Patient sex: M
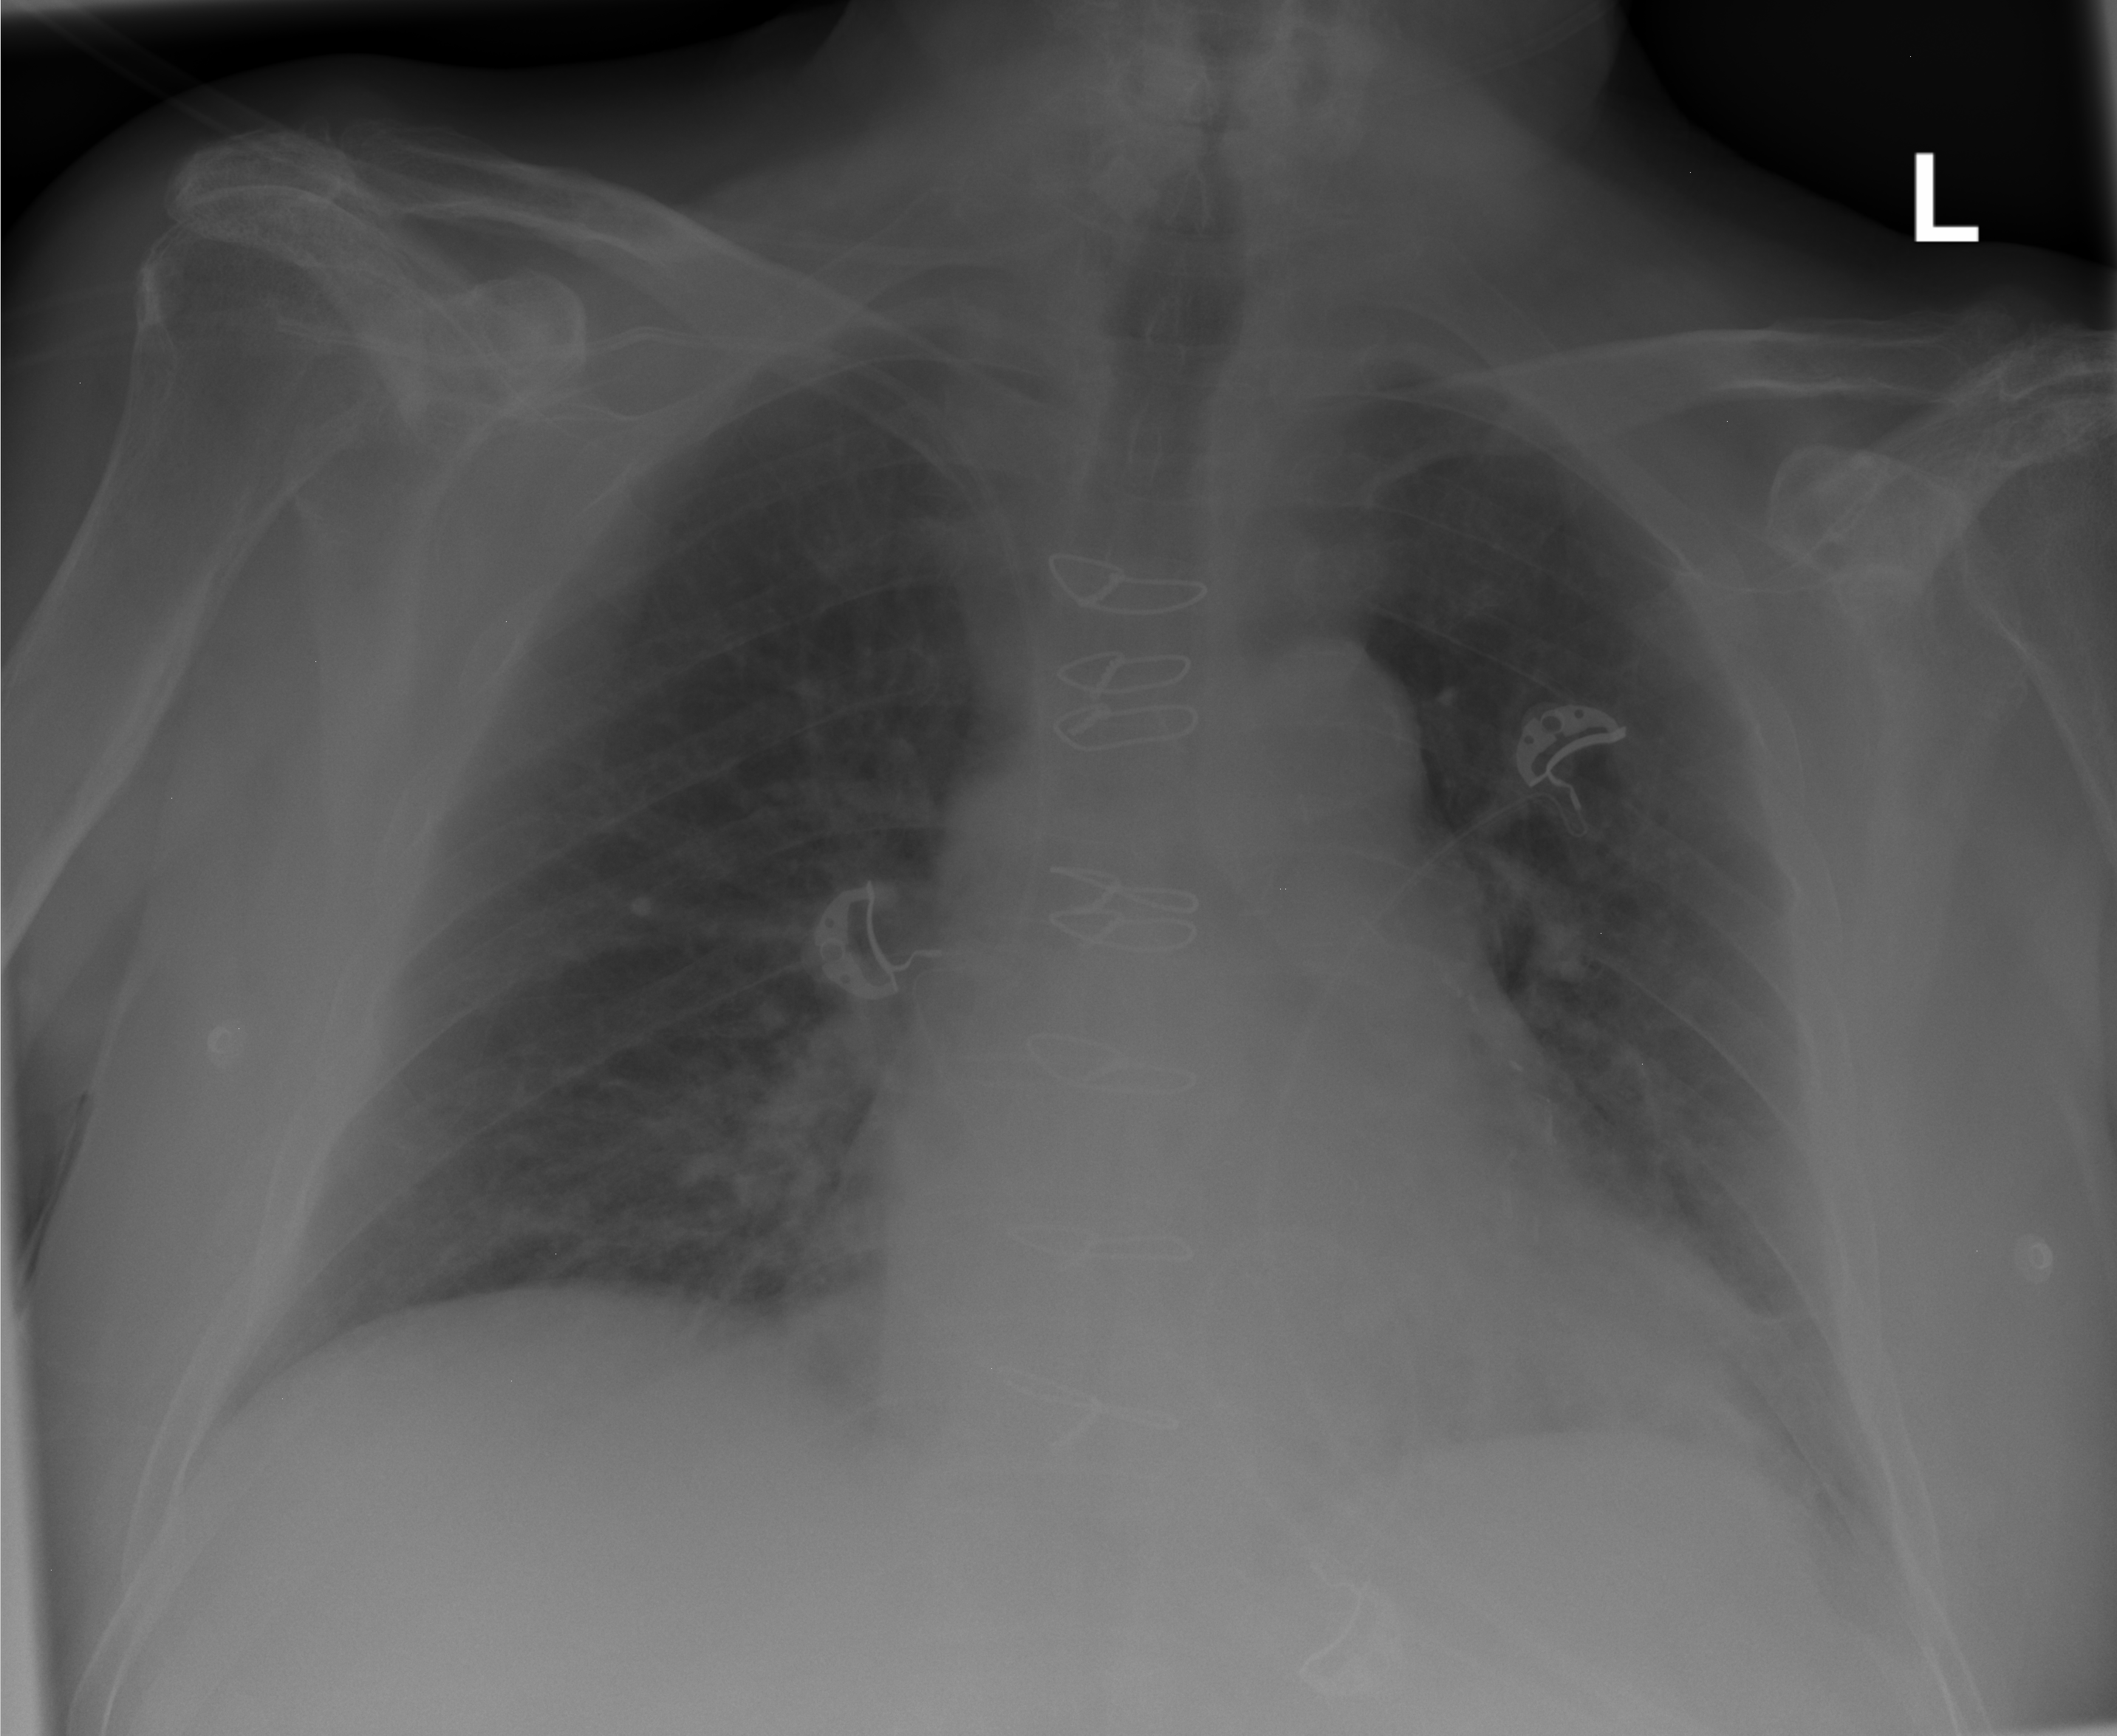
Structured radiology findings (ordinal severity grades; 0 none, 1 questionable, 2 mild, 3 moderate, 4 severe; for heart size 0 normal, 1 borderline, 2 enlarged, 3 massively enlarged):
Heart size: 2
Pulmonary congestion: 0
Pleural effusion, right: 0
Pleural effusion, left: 2
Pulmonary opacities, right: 0
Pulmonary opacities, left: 0
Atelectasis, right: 0
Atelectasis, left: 2